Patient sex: M
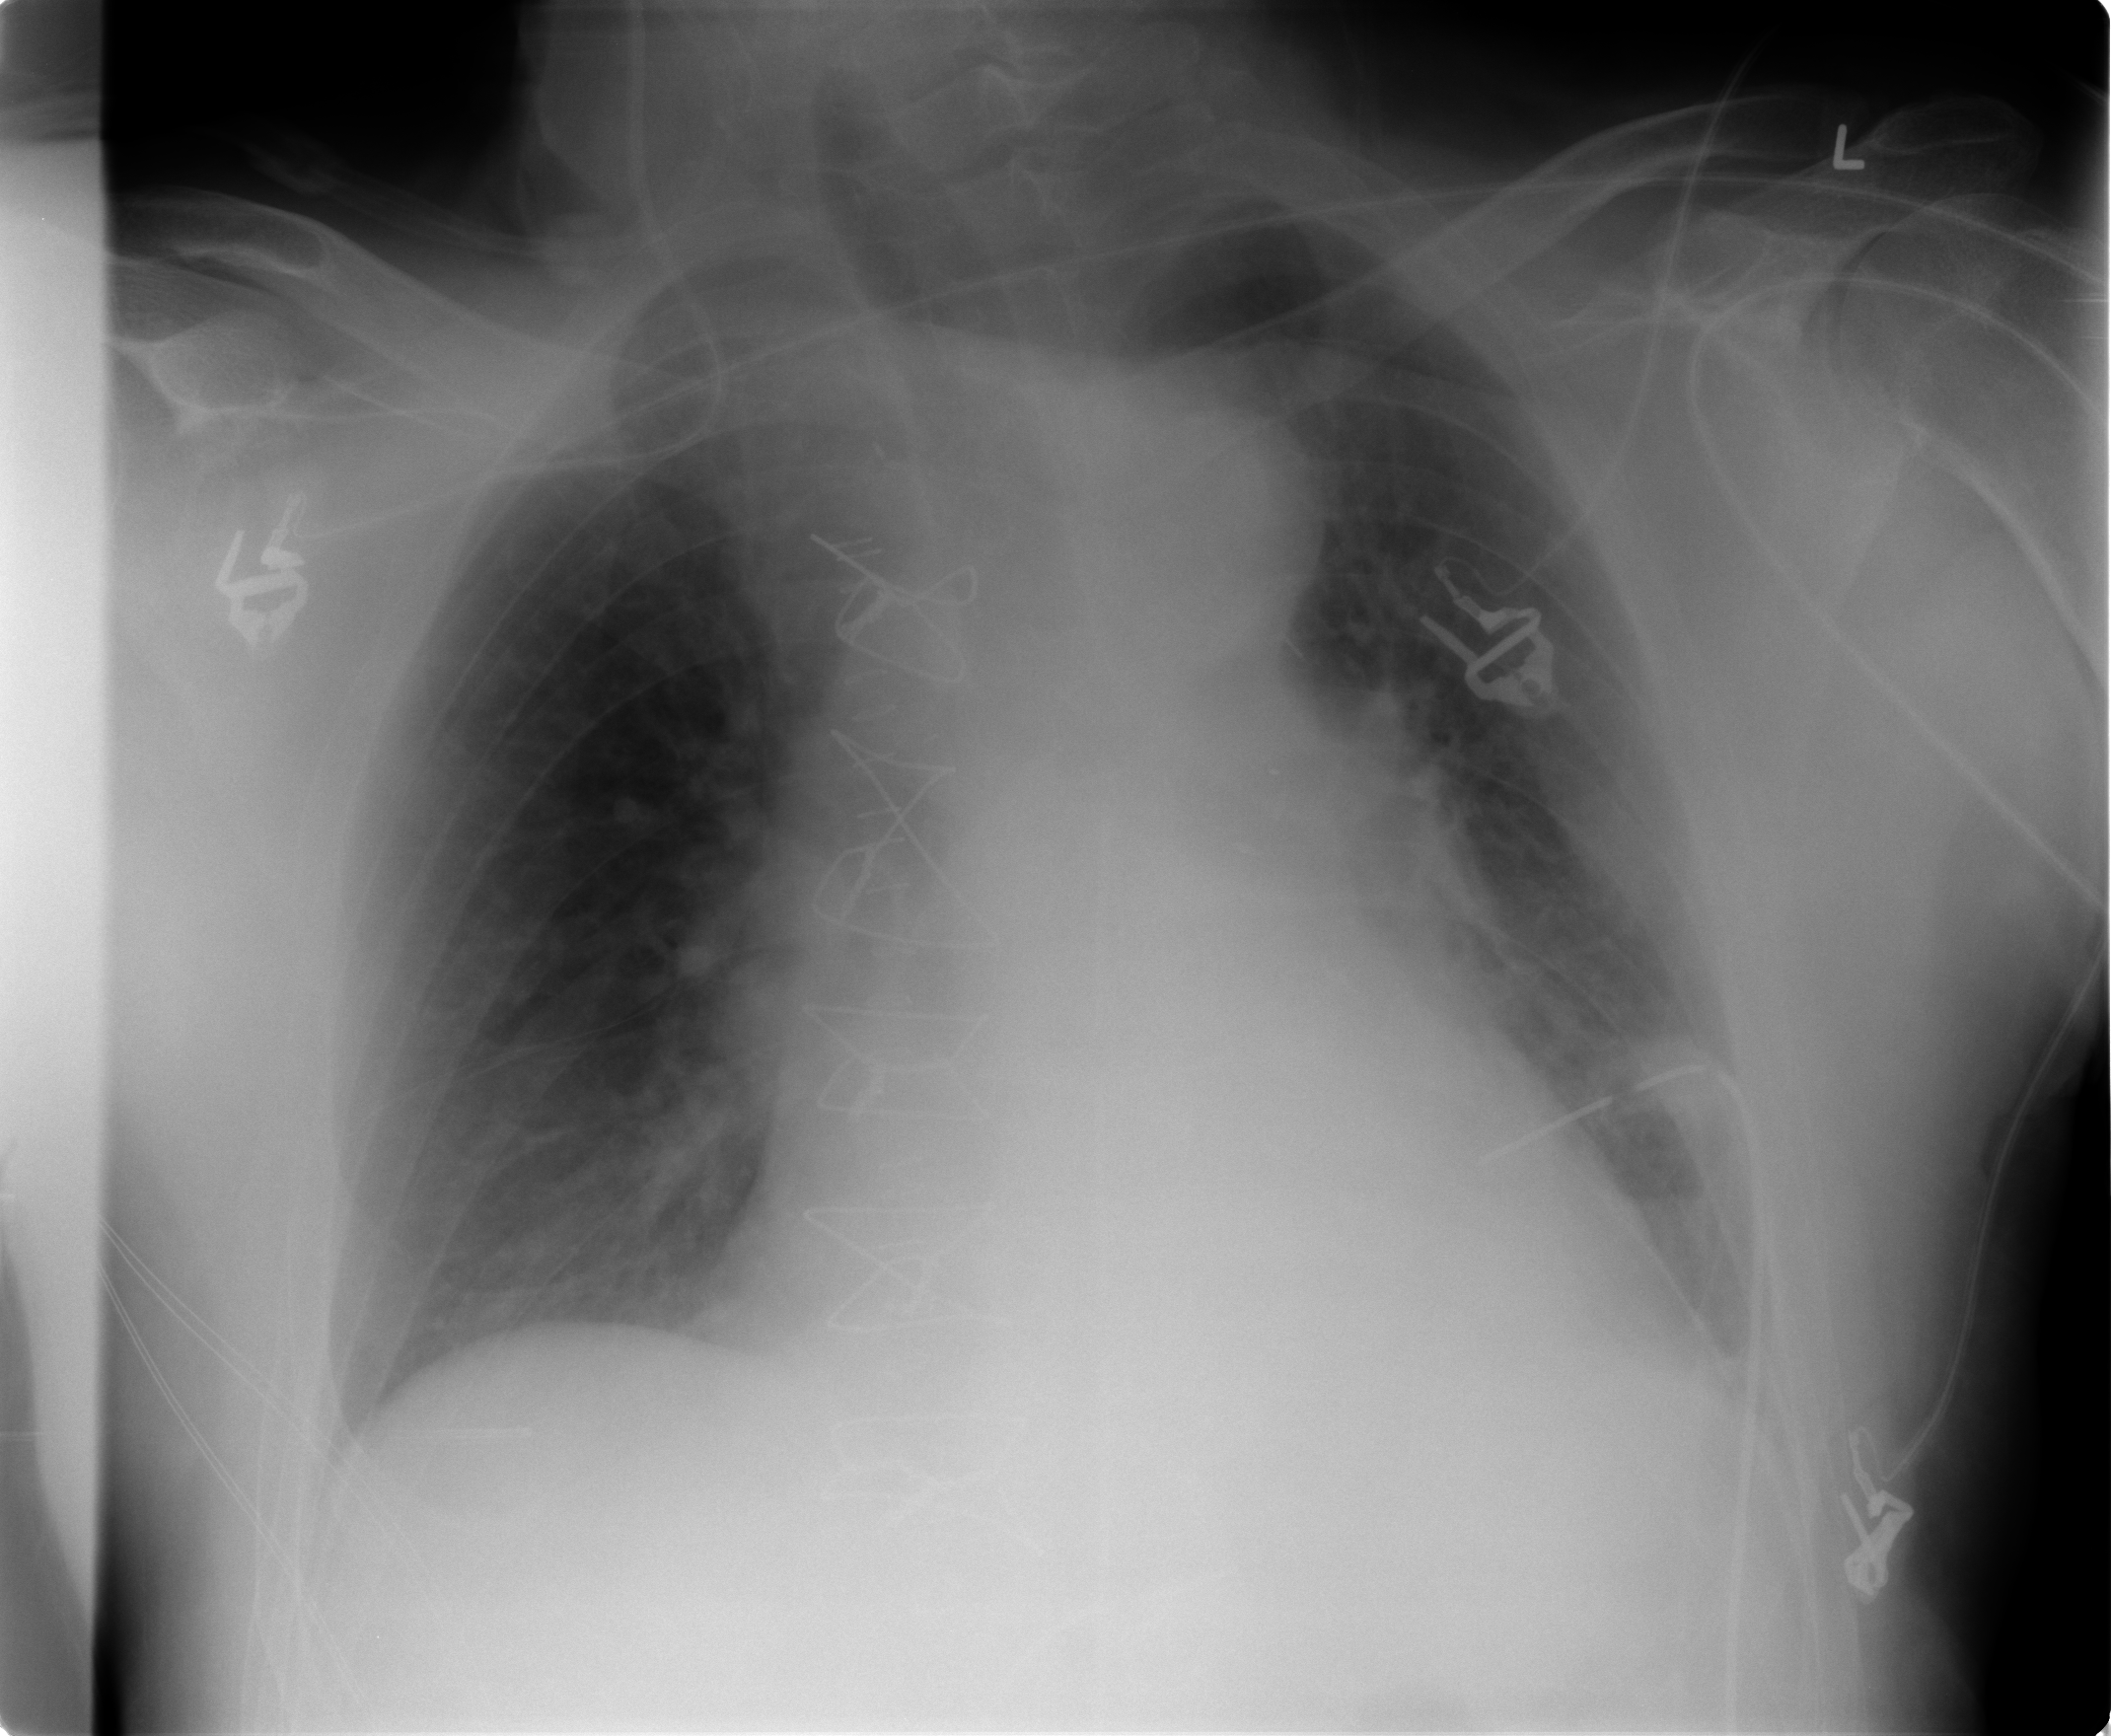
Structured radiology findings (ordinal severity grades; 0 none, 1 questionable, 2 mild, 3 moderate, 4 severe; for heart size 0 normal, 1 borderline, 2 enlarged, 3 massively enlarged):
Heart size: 1
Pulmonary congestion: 2
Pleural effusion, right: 0
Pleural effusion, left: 1
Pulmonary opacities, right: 0
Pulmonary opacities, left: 0
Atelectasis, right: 2
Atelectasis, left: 2